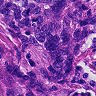
Metastatic tissue present: yes